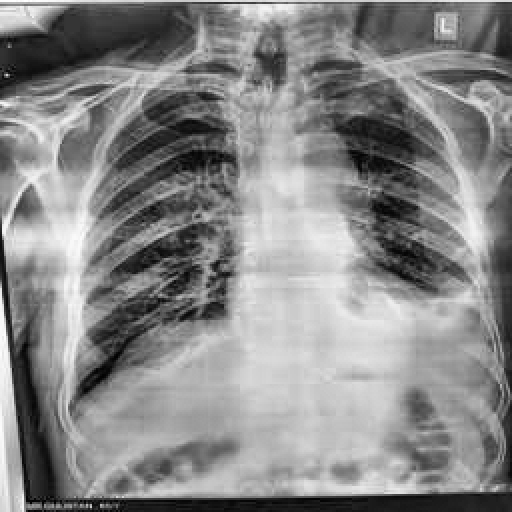
Finding: TUBERCULOSIS